Question: I was trying to create a single linked list that contains some words from a .txt file on my desktop, but when I run it in terminal, I got a segmentation fault. Later I compiled the code on Xcode and run it, I got this error message:
I'm a beginner, and I really need some help now. Thanks!
'''
#include <stdio.h>
#include <stdlib.h>
#include <string.h>
typedef struct word{
int num;
char word[50];
struct word *next;
} Word;
#define len sizeof(Word)
Word *create();
void print(Word *head);
int main()
{
Word *head;
head = create();
print(head);
return 0;
}
Word *create()
{
Word *head, *p1, *p2;
char word[50], c;
int i = 0;
FILE *fp = fopen("/Users/apple/Desktop/words", "r");
head = p1 = p2 = NULL;
while(fp != NULL){
i = 0;
p1 = (Word *)malloc(len);
//get the English word
while((c = fgetc(fp)) != '
'){
word[i++] = c;
}
word[i] = '';
strcpy(p1->word, word);
p1->next = NULL;
if(head == NULL){
head = p1;
p2 = p1;
} else {
p2->next = p1;
p2 = p1;
}
p1 = p1->next;
}
return head;
}
void print(Word *head)
{
Word *p = head;
while(p != NULL){
printf("%s
", p->word);
p = p->next;
}
}
'''
And this is the content of the .txt file:

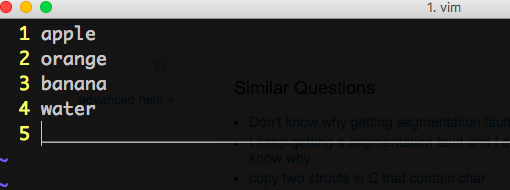
Answer: Before your question gets deleted, here are some incorrect things that you are doing in your code and you should take a look at it even before you try to fix your segfault.
'''
while(fp != NULL){
i = 0;
p1 = (Word *)malloc(len);
'''
That's not how you read from a file. The file pointer 'fp' is not expected change. If you want to know whether your file has finished, you have to check the output of the read functions. 'fscanf()' and 'fgetc()' return 'EOF' when you try to read past the last character of the file.
Also, use 'feof()'. <URL>.
'''
while((c = fgetc(fp)) != '
'){
word[i++] = c;
}
'''
'fgetc()' returns an '(int)', so you should declare 'int c'. That's how you check if you have read everything. After you read the last word, 'fgetc()' will return 'EOF'. It is usually '-1', but, regardless of its value, it doesn't fit into a '(char)'. You need '(int)'.
Also, you should be using 'fscanf()' instead of reading it char-by-char (unless it is your assignment to do so). 'fscanf()' reads until the end of the word and adds a '0' automatically.
This
'''
p1 = (Word *)malloc(len);
'''
will not help you. That 'len' is not doing you any favors. Neither is '(Word*)'. This is how you should do:
'''
p1 = malloc(sizeof (Word));
'''
or even better
'''
p1 = malloc(sizeof *p1);
'''
The last one doesn't even require you to know the type of 'p1'.